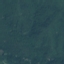
Land use / land cover class: Forest